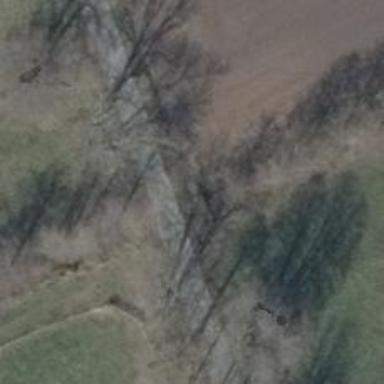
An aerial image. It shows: Culvert tunnel.